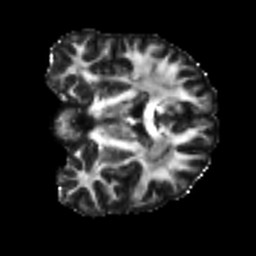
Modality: FA
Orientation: coronal
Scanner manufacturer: siemens
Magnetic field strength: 3 T
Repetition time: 4 s
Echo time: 0.0594 s